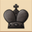
Piece: bK